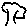
Label: tree